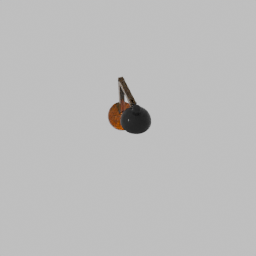
Label: lighting